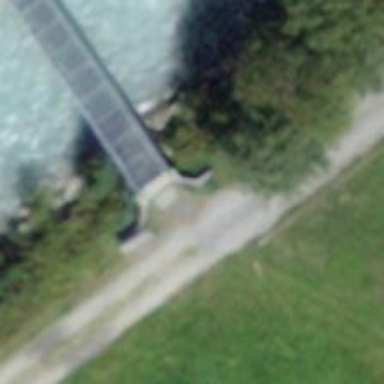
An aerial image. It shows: Path crossing bridge with excellent trail visibility.